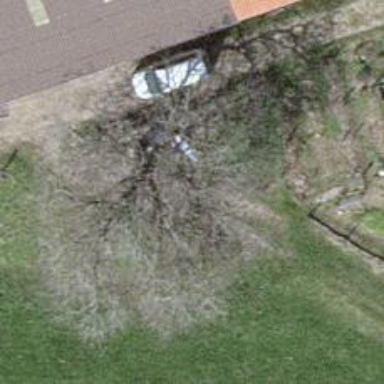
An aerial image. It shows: Urban area featuring tree as natural element.